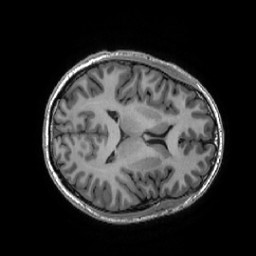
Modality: T1w
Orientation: axial
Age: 31
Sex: male
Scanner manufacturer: ge
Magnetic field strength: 3 T
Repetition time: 0.007348 s
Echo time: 0.003036 s